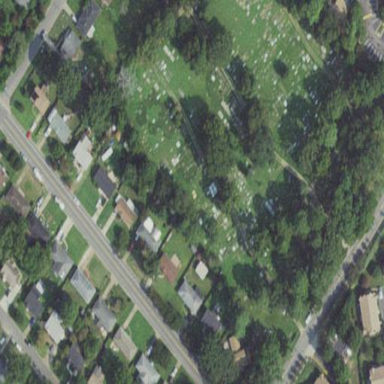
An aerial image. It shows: Cemetery.